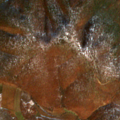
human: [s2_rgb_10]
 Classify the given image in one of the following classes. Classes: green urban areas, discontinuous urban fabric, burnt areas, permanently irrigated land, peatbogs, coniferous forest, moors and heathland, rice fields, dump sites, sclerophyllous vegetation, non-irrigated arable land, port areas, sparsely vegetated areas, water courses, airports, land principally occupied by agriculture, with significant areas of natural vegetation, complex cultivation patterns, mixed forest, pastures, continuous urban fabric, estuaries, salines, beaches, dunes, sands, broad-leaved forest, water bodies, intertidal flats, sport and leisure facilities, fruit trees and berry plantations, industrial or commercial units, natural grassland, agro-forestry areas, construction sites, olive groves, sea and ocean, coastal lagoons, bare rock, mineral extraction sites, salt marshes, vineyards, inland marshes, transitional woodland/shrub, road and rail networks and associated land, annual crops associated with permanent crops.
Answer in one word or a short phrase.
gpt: complex cultivation patterns, broad-leaved forest, transitional woodland/shrub